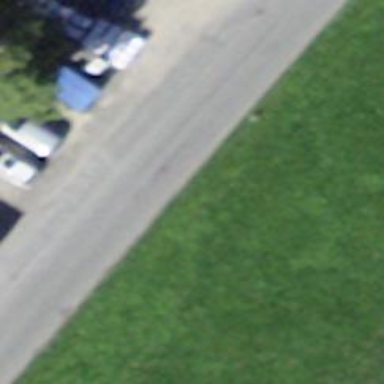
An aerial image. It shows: Bus stop along the road.